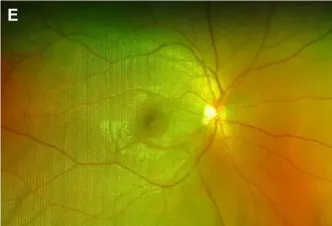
Scanning laser fundus photography of the eyes showed gradual reduction in optic disk congestion and edema, with a gradual complete absorption of stellate exudates in the macular area. 5 months after discharge.
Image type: ophthalmic_imaging (fundus_photograph)